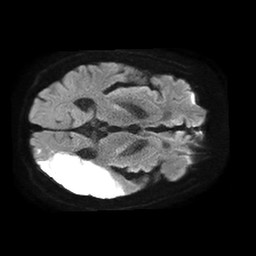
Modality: TRACE
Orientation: axial
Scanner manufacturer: philips
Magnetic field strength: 1.5 T
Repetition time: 4.6 s
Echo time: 0.08517 s